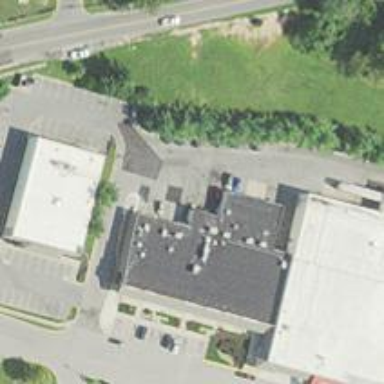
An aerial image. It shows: Retail building.